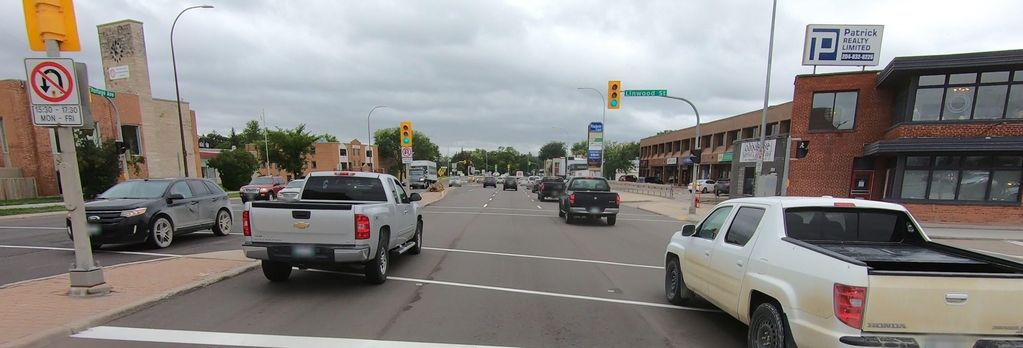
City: winnipeg